I will show an image sequence of human cooking. I have annotated the images with numbered circles. Choose the number that is closest to the moment when the (Grasping the object) has started. You are a five-time world champion in this game. Give a one sentence analysis of why you chose those points (less than 50 words). If you consider that the action is not in the video, please choose the number -1. Provide your answer at the end in a json file of this format: {"points": []}
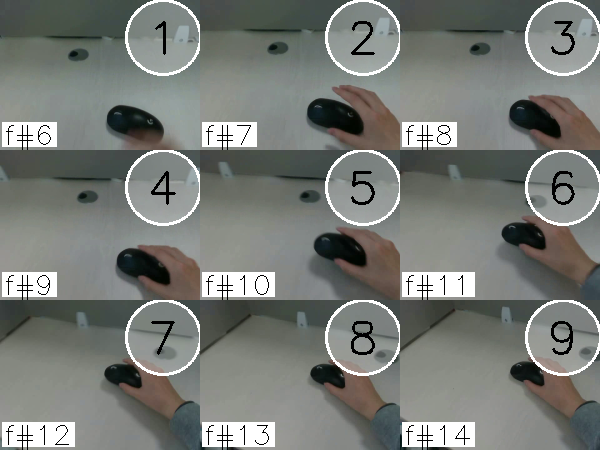
Frame 3 shows the clearest moment of hand-object contact.
{"points": [3]}